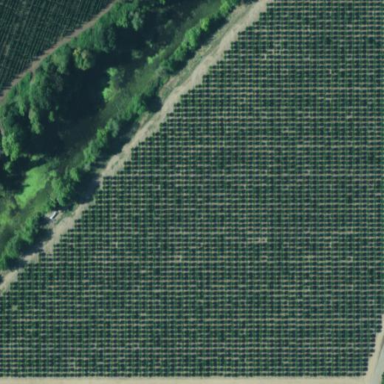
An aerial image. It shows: Orchard.